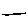
Label: line